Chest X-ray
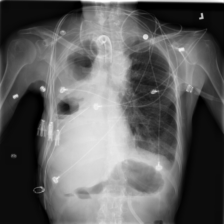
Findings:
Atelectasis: negative
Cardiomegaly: negative
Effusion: negative
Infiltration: negative
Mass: negative
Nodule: negative
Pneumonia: negative
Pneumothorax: negative
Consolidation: negative
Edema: negative
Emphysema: negative
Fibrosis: negative
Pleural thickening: negative
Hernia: negative